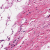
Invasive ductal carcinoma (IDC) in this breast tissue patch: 0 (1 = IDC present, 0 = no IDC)